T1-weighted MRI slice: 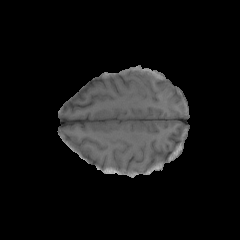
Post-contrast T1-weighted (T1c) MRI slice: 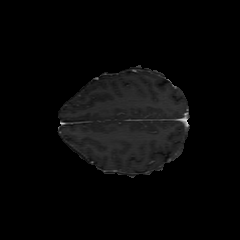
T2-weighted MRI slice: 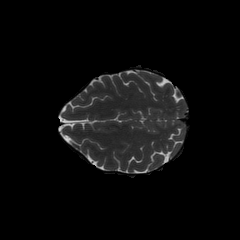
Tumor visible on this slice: no